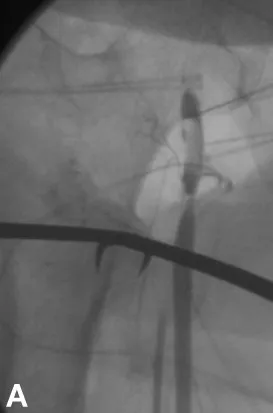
Intra-operative angiogram demonstrating occlusion of the right superficial femoral artery (A).
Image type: radiology (x_ray)